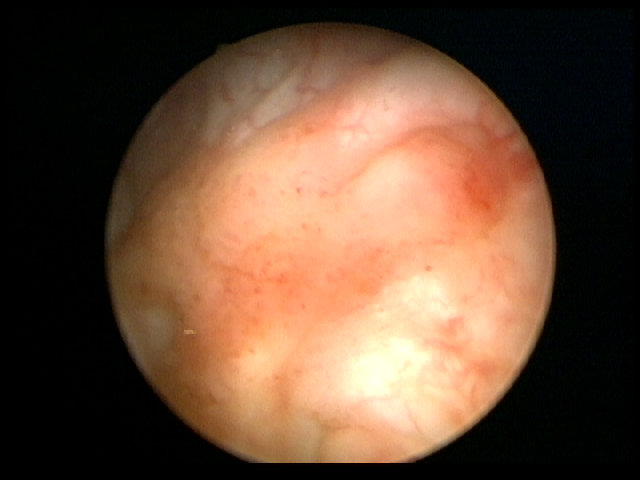
Modality: WLC
Class: Malignant
Subclass: LowGradePapillary
Lesion: L1
Stage: Ta
Morphology: Non-papillary
Bladder cancer association: Yes